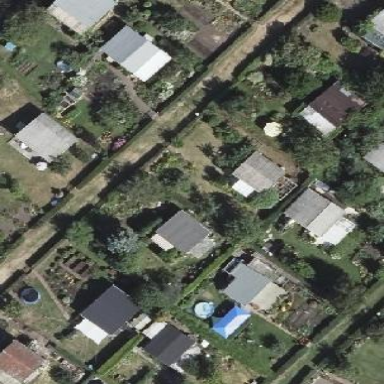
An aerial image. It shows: Plot within allotments.